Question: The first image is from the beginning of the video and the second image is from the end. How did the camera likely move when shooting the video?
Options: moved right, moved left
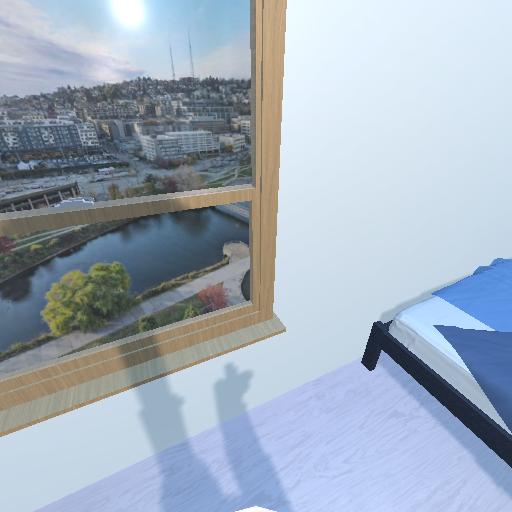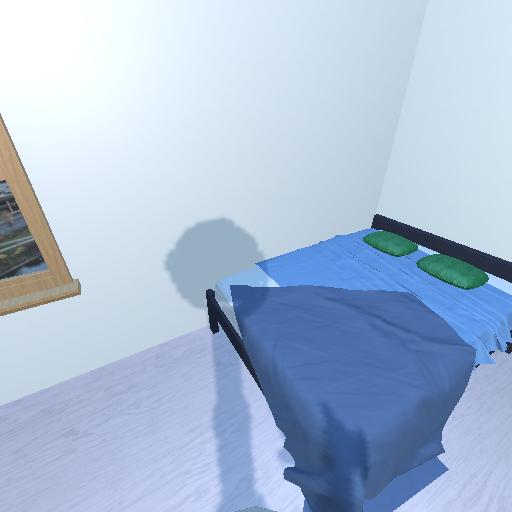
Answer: moved right